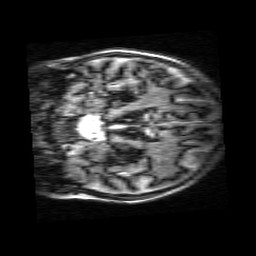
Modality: MP2RAGE
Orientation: coronal
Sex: female
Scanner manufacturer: siemens
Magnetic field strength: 3 T
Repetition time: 5 s
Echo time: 0.00368 s